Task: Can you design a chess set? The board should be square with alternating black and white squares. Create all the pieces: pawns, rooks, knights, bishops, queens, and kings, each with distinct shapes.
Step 5343:
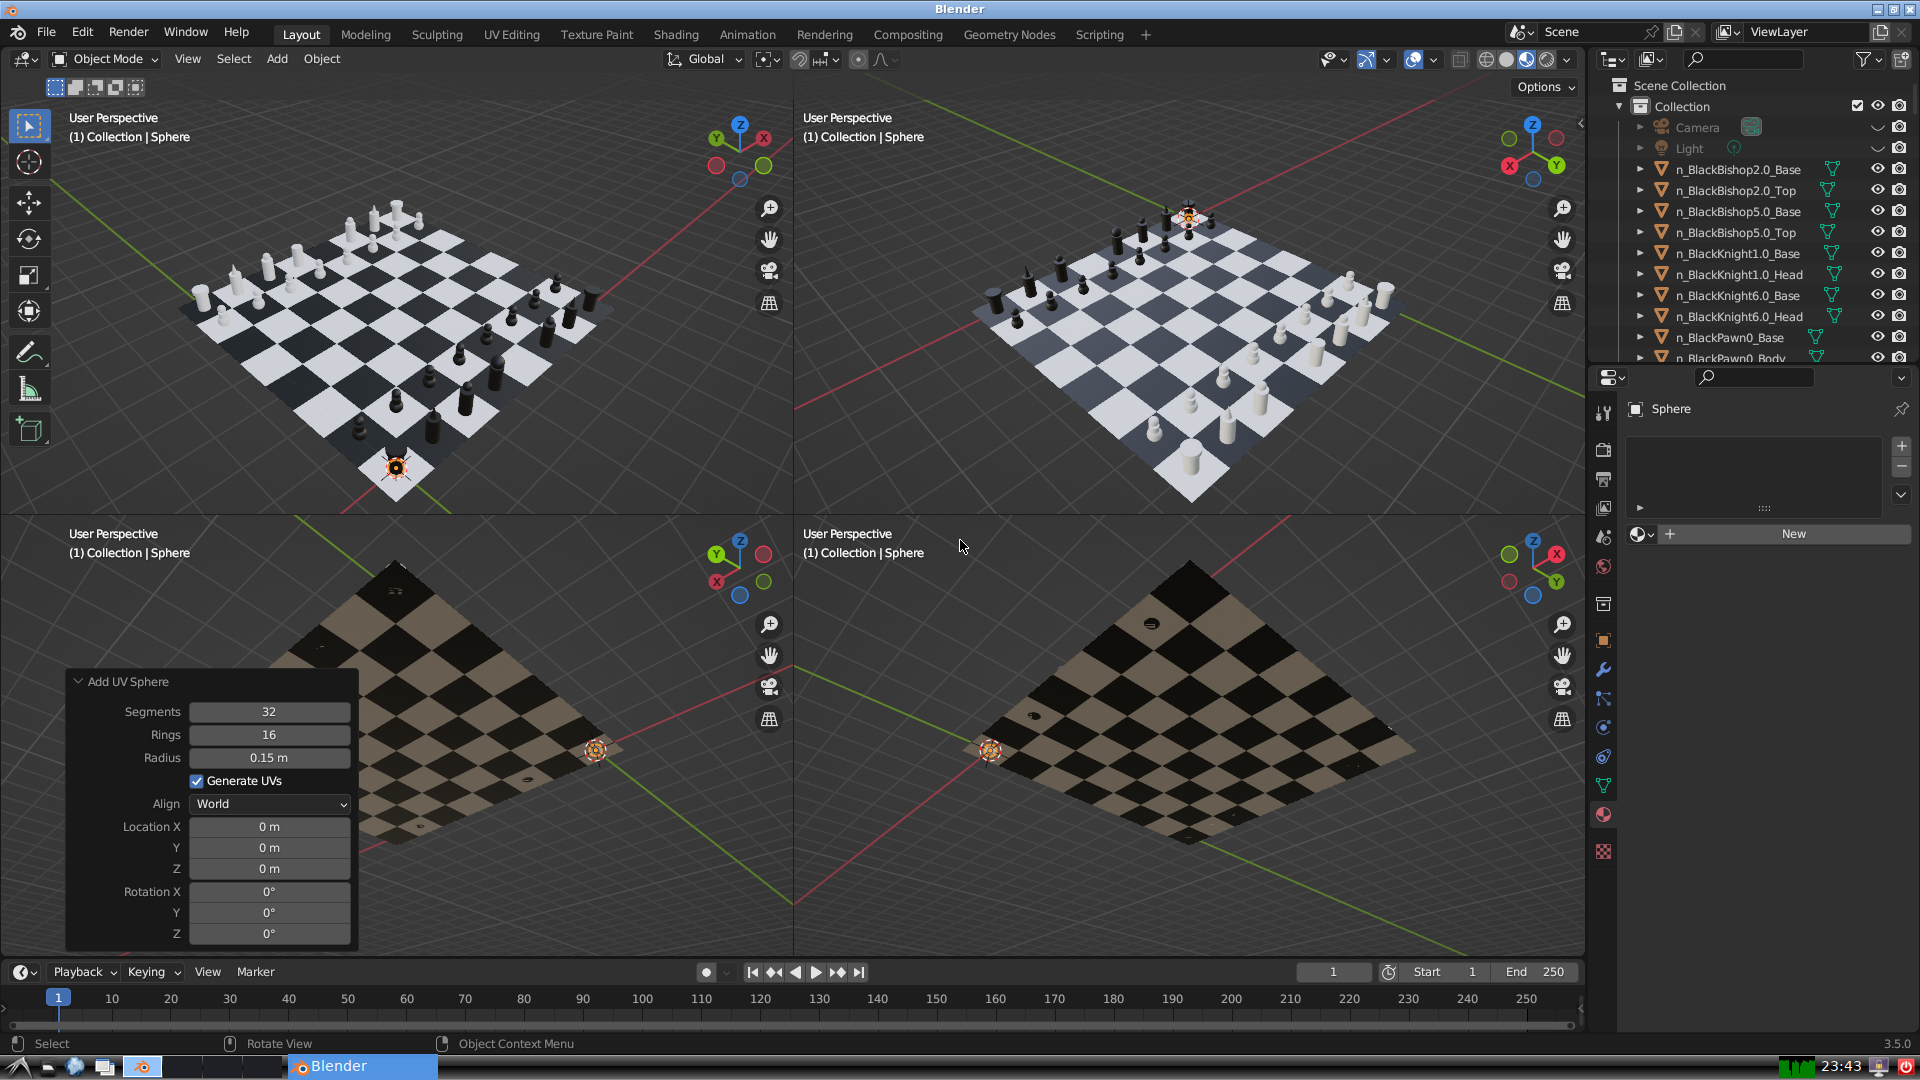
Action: {"mouse_move": [270, 827]}